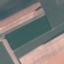
Land use / land cover: AnnualCrop